Aerial crown-view tile of a tropical tree (Barro Colorado Island, Panama), acquired 20250217:
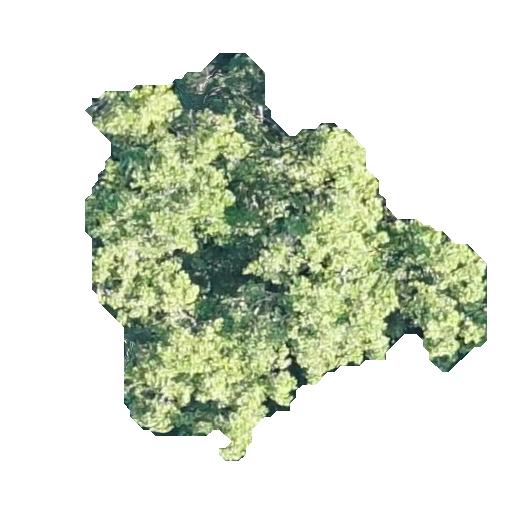
Species: Beilschmiedia tovarensis
GBIF accepted scientific name: Beilschmiedia tovarensis
Crown area: 143.872 m²